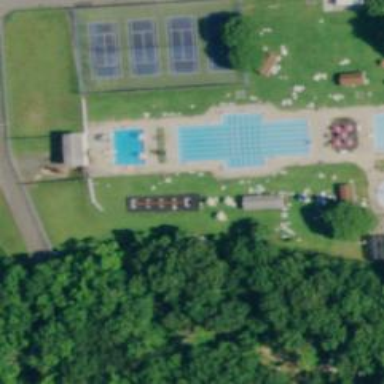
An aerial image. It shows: Lifeguard on duty.